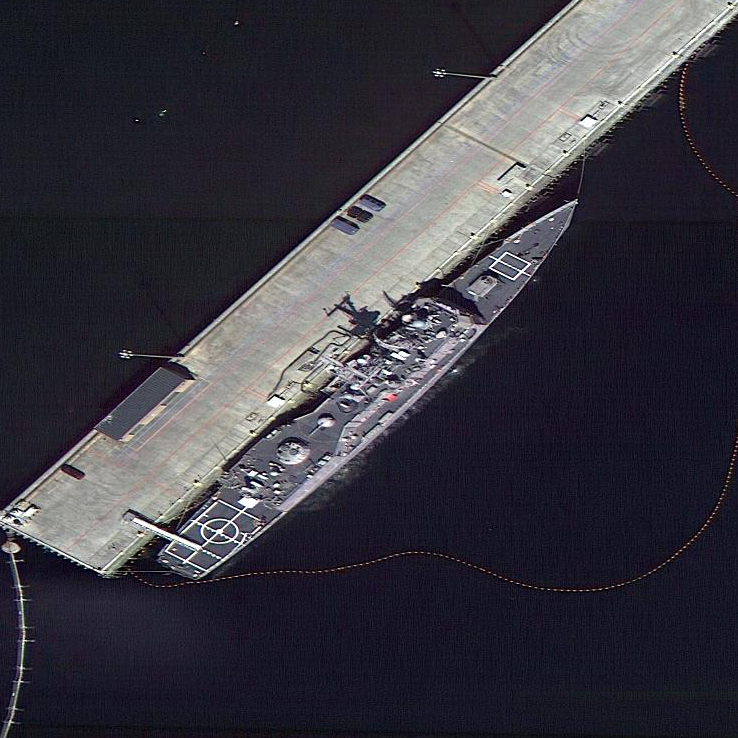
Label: cruiser